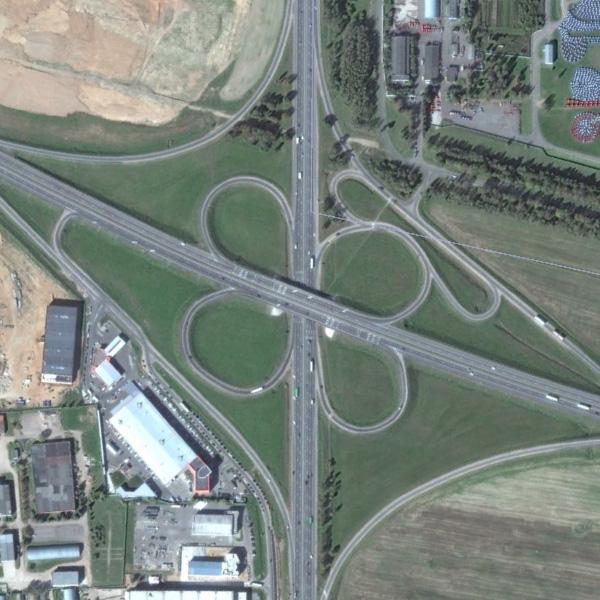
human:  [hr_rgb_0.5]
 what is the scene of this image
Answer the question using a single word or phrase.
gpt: viaduct